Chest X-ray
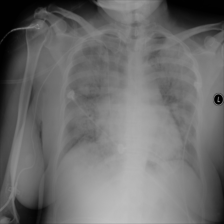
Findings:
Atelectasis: negative
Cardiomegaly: negative
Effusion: negative
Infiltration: negative
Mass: negative
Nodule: negative
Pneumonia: positive
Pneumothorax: negative
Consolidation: negative
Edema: positive
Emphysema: negative
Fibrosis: negative
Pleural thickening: negative
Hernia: negative